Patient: sex M, age 66
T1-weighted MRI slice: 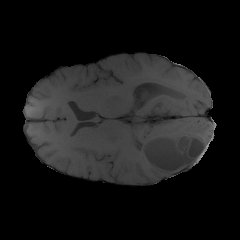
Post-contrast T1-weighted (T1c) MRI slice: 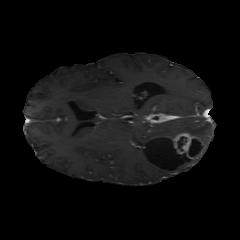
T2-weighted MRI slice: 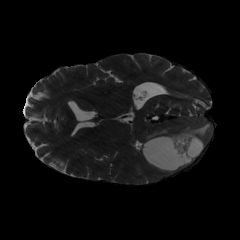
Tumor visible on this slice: yes
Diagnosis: Glioblastoma, IDH-wildtype
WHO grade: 4